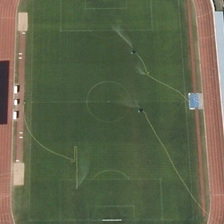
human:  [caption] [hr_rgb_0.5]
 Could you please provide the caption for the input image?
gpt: a football field is in a playground .

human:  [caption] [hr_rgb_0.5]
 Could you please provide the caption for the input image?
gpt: a football field is in a playground .

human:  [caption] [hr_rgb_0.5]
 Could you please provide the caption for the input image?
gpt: a football field is in a playground .

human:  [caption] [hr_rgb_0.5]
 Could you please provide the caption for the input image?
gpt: a football field is in a playground .

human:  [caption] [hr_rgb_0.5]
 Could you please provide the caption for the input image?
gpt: a football field is in a playground .